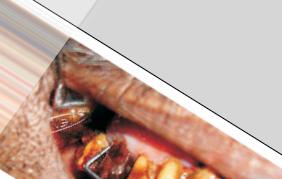
Condition: Tooth Discoloration